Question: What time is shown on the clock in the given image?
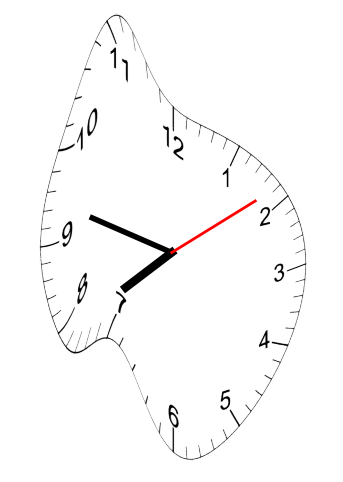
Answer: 07:47:09